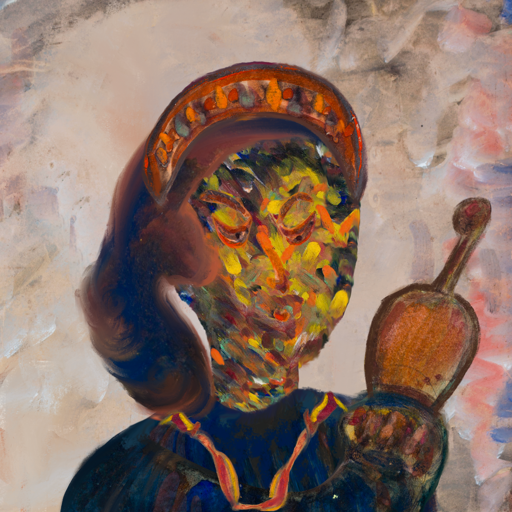
Background: Roy_Bahadur, Head And Neck Side: An_Impression, Face Side: Hypocrite, Bust: Pipe, Hair Side: Mother_And_Son_Son, Head Accessory: Hypocrite, Second Necklace: Gypsy_Mother_1, Necklace: Blank, Baby: Blank